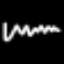
Label: squiggle